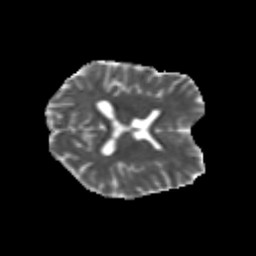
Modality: MD
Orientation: axial
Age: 26
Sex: female
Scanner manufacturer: siemens
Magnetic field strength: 3 T
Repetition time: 3.5 s
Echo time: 0.113 s